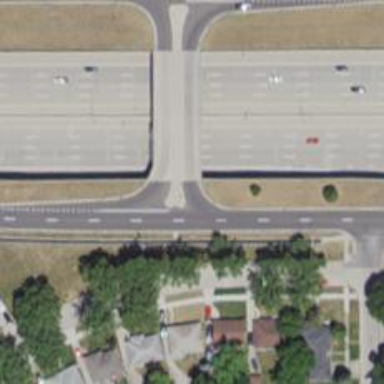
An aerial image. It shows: Secondary link road with asphalt surface.